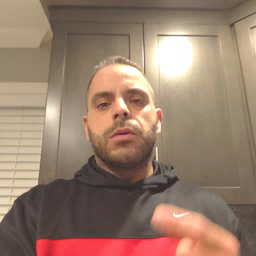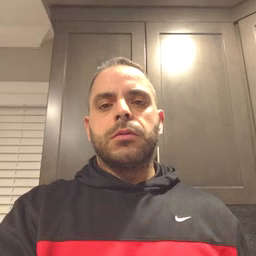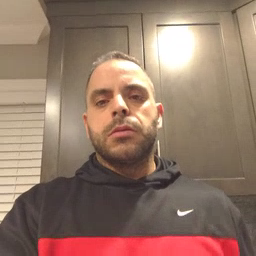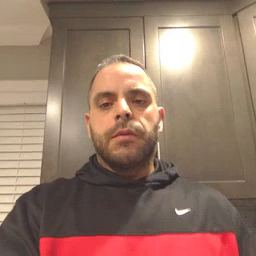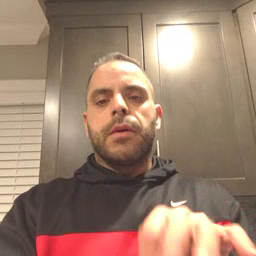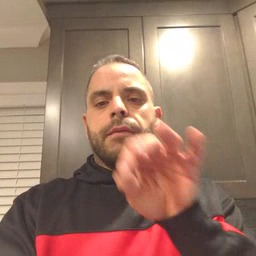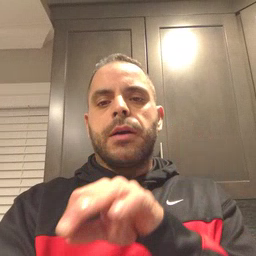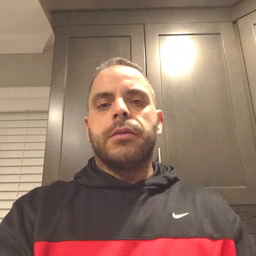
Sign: frenchfries